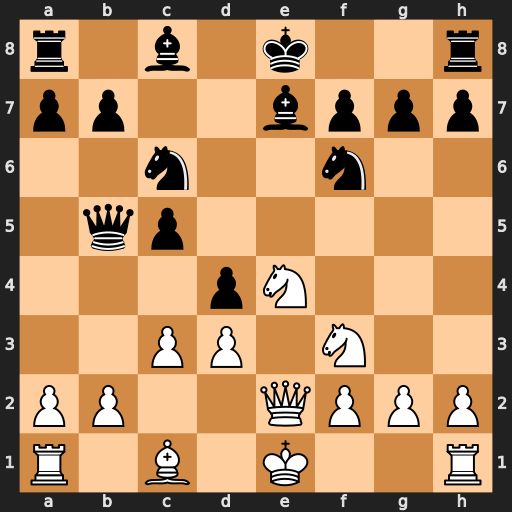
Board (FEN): r1b1k2r/pp2bppp/2n2n2/1qp5/3pN3/2PP1N2/PP2QPPP/R1B1K2R
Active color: w
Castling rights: KQkq
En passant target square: -
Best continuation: Nd6+ Kf8 Nxb5